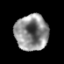
Tissue: prostate
Cell type: T cells
Senescence score: 0.3368
Nuclear area (px): 1168
Mean DAPI intensity: 141.454